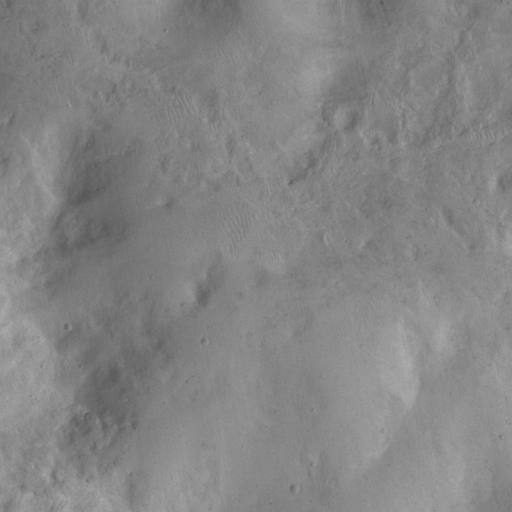
Classes present: Background, Cone